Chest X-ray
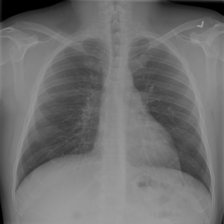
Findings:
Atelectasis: negative
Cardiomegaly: negative
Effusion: negative
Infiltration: negative
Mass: negative
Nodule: negative
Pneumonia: negative
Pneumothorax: negative
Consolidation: negative
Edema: negative
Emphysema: negative
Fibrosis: negative
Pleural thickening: negative
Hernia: negative